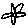
Label: flower